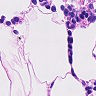
Metastatic tissue present: no